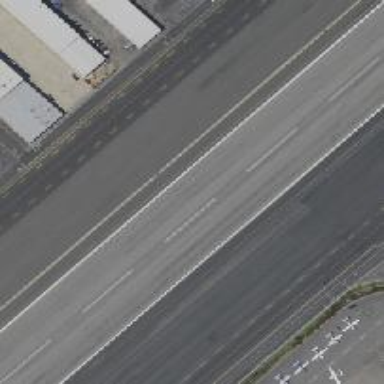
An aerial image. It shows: Image of taxiway at airport.